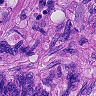
Metastatic tissue present: yes